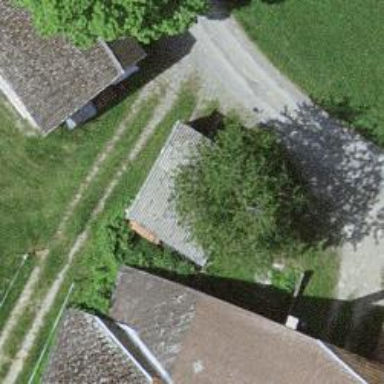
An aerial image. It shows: Garage.